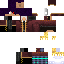
A male human skin with dark skin, wearing brown long hair dressed in a purple hoodie and black pants, featuring a closed mouth.